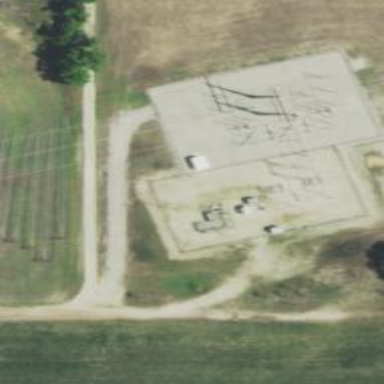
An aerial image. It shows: Power substation surrounded by fence.